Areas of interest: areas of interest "Dongzhen Investment"
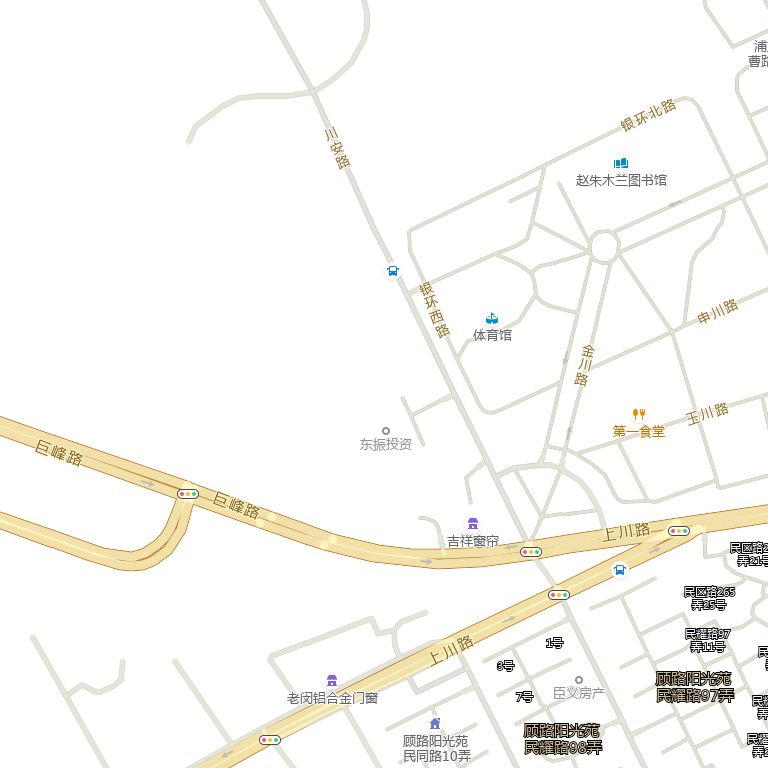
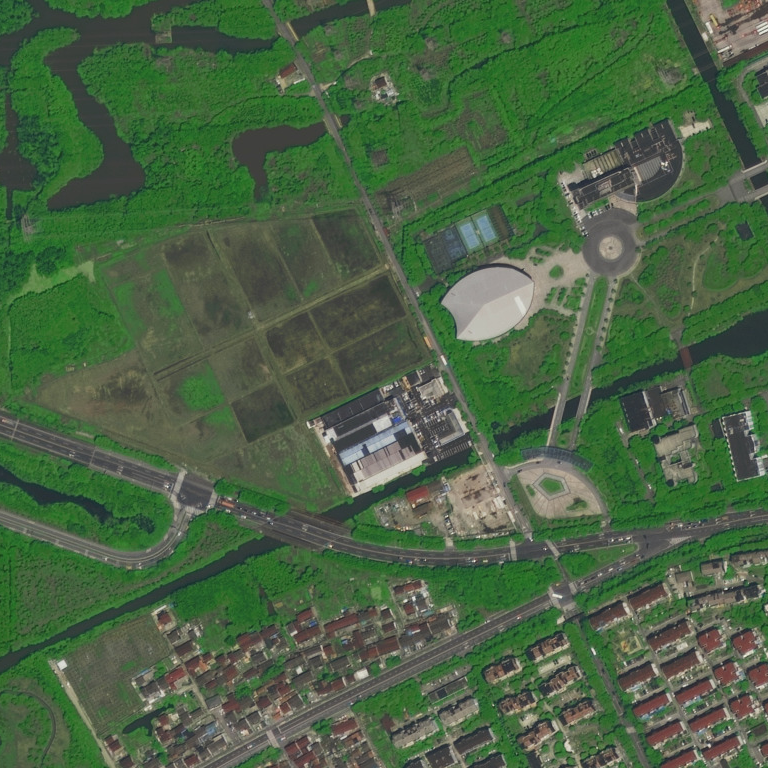